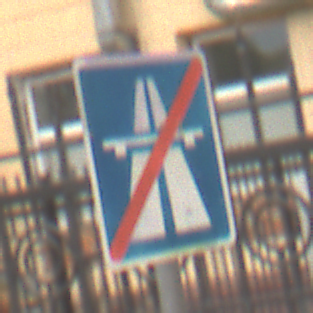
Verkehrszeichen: EndeAutbahn
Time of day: MorningAfternoon
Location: Outdoor (Urban)
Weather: Overcast
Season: NotSpecified
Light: Natural